Interaction volume radius: 5 \u00c5
Interaction volume height: 10 \u00c5
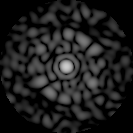
Disorder parameter: 0.8264